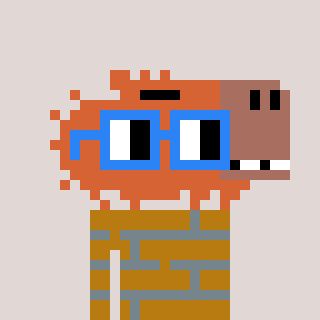
a pixel art character with square blue glasses, a capybara-shaped head and a gold-colored body on a warm background